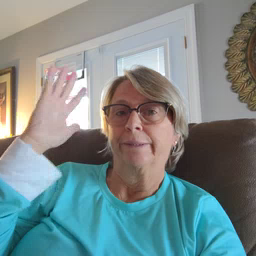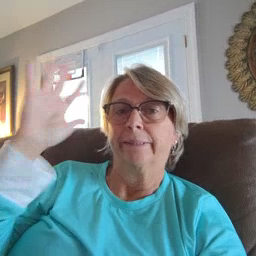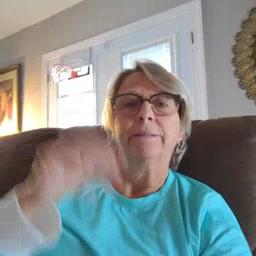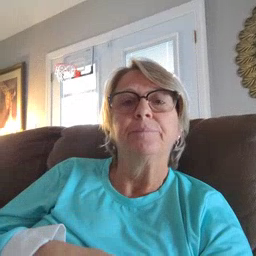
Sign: tree